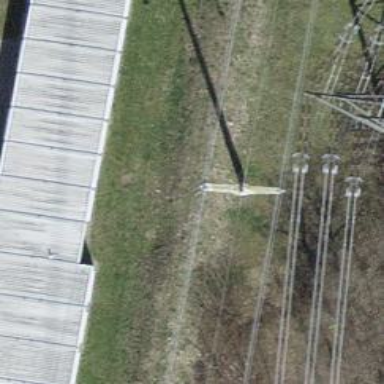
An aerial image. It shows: Power line is depicted.